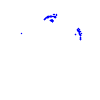
Particle: kaon